Field crop: tomato
Growth stage: 1
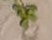
Species: portulaca